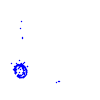
Particle: proton